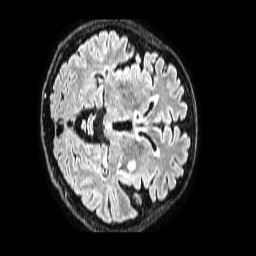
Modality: FLAIR
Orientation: axial
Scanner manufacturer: philips
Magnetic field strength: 1.5 T
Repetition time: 4.8 s
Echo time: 0.3 s